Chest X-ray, PA view. Patient: 45 years old, sex F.
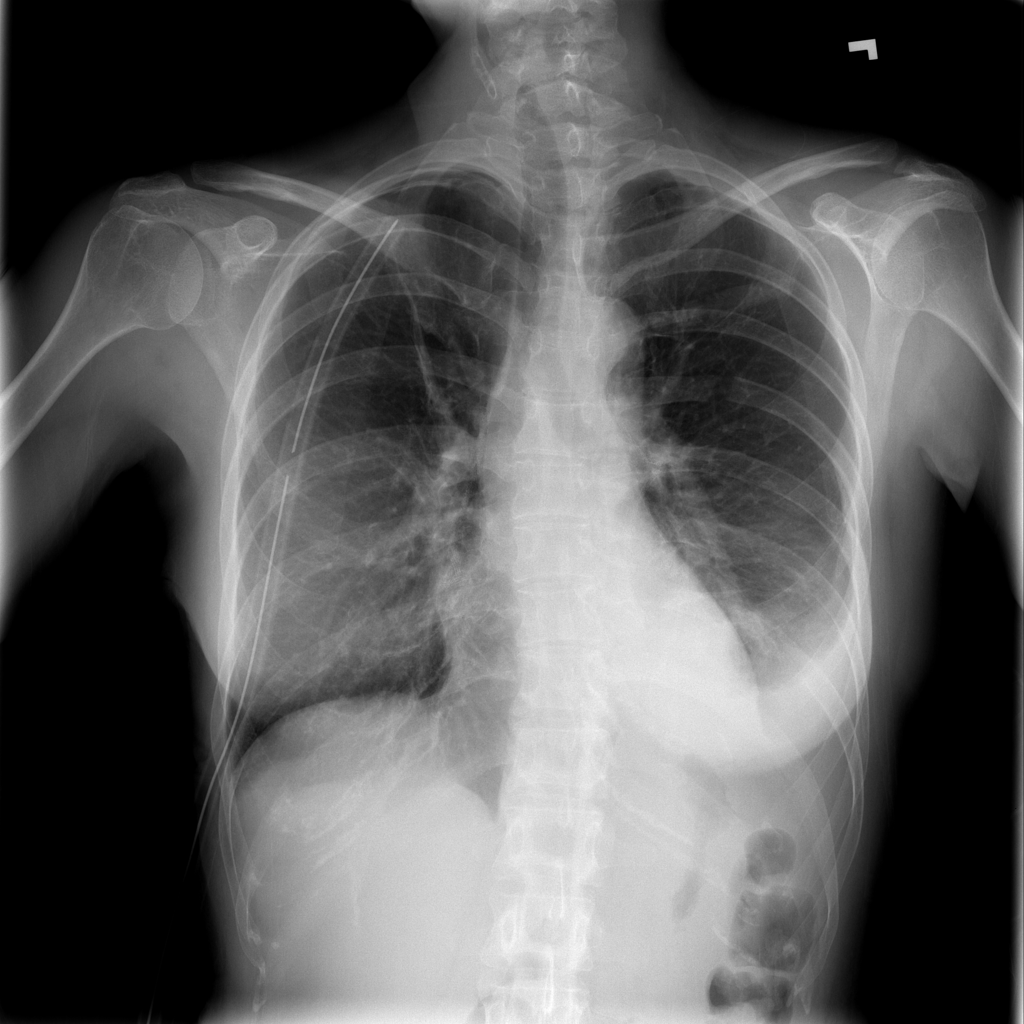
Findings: Effusion, Pneumothorax